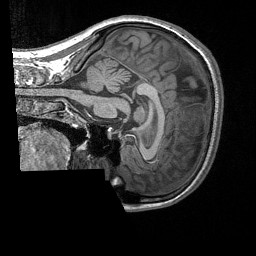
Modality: T1w
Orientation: sagittal
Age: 18
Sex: female
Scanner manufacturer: siemens
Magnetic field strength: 3 T
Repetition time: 1.64 s
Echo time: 0.00234 s